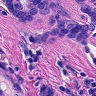
Metastatic tissue present: yes